Question: What is the result of this measurement?
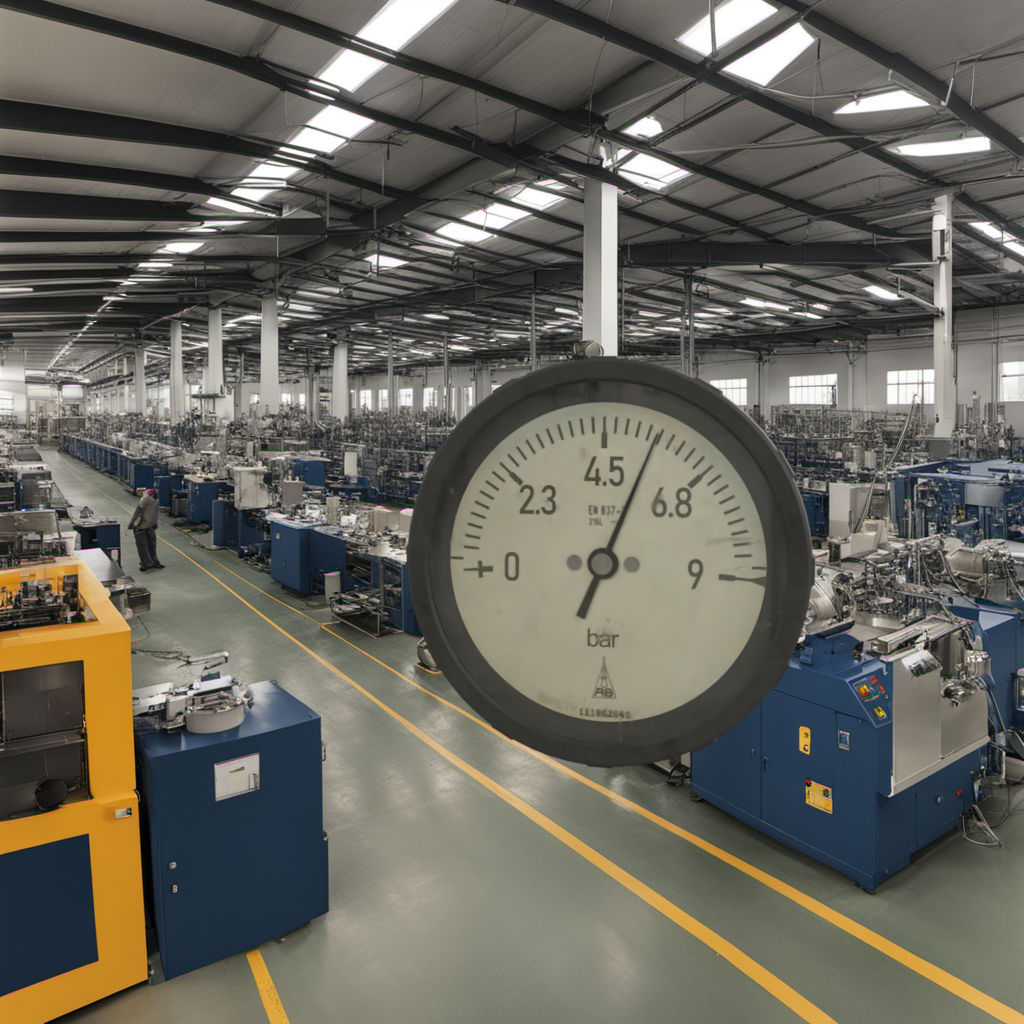
Answer: The result is 5.53
Question: What is the value range of this measurement?
Answer: The range is from 0 to 9
Question: What is the minimum and maximum value range of the measurement in the image?
Answer: The minimum value is 0 and the maximum value is 9